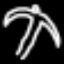
Label: palm tree